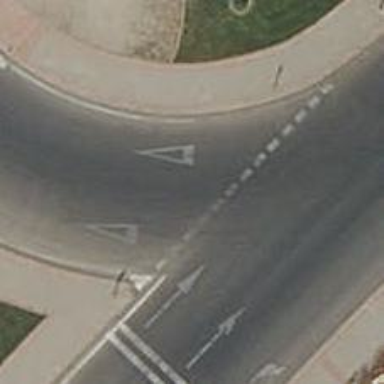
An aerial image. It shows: Road with "give way" sign.